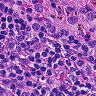
Metastatic tissue present: no